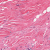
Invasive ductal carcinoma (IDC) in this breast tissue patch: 0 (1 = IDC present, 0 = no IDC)